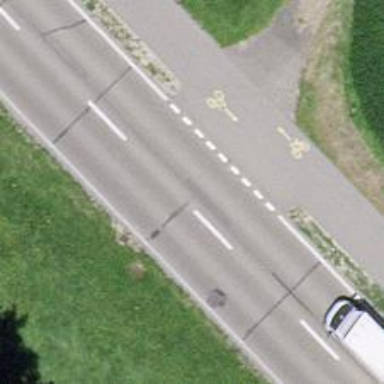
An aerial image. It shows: Primary highway.